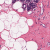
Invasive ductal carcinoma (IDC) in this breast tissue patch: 0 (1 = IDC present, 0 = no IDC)